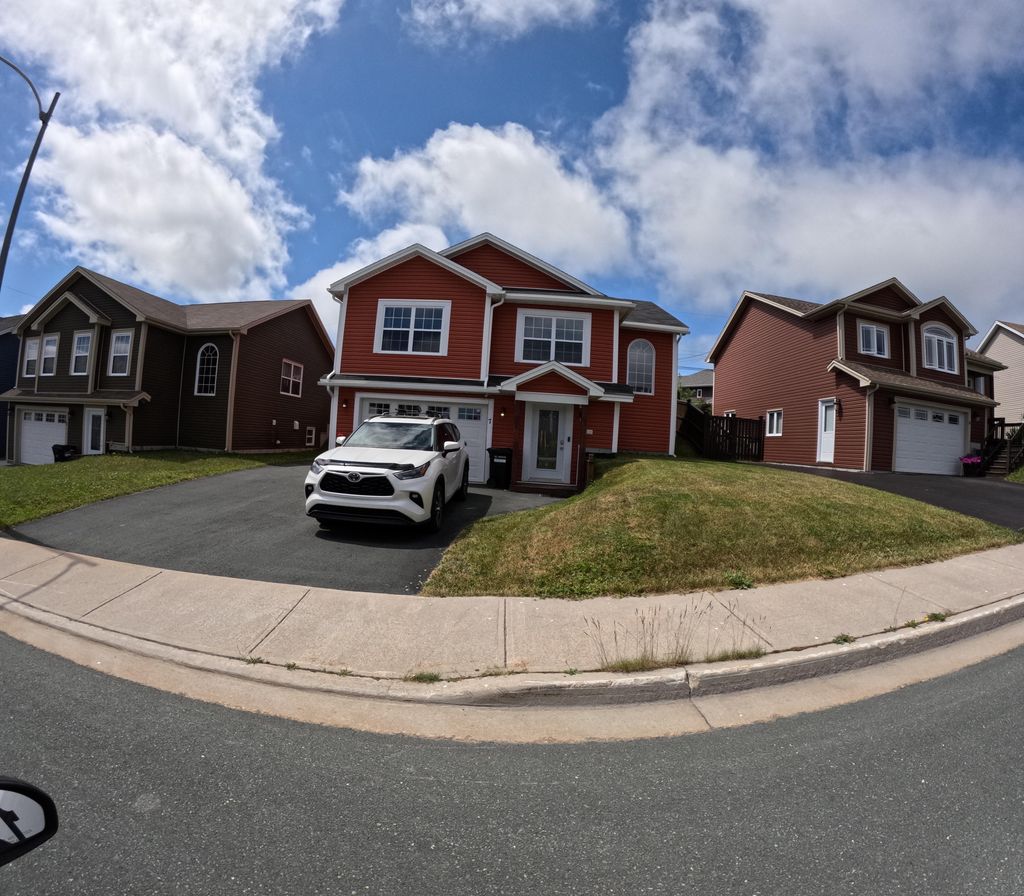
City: st_johns